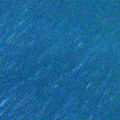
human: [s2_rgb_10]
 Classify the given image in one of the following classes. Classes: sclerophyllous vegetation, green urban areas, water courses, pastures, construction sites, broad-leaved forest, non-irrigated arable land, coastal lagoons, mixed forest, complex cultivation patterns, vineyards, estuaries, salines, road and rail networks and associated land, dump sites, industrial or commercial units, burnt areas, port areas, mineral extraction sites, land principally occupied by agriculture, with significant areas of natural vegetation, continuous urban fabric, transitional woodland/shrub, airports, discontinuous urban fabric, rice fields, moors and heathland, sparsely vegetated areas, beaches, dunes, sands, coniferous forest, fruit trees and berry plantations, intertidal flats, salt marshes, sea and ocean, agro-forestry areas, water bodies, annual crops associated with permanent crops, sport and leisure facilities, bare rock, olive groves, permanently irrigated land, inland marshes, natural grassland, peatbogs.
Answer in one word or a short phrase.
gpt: sea and ocean